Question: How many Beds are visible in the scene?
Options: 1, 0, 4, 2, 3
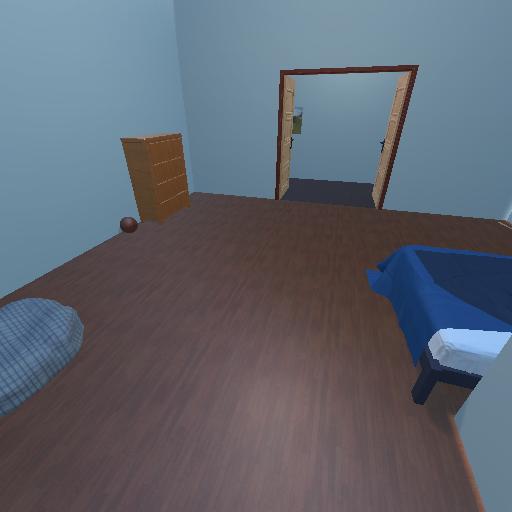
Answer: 1